Question: I have a function that gets a string passed to it. When testing the function, I'm getting a null reference exception on the string parameter that gets passed to it, even though the string is not null, I don't understand why I'm getting this error. I have a screen shot below

I used a dummy value to verify both the string parameter in the SelectSingleNode function and the newValue string parameter being passed to my function and they both contain values, so I don't understand why it's throwing a null reference exception. Just for clarity, the purpose of the function is to write values back to the nodes of an XML file.
UPDATE
Sorry for not posting code
'''
Private Sub setValue(ByVal nodeToMod As String, ByVal newValue As String)
''Test writing to xml config file
Dim dummy As String = "Config/" & nodeToMod
Dim xmlDoc As New XmlDocument
Using fs As FileStream = New FileStream(HttpContext.Current.Server.MapPath("~/XML_Config/Config.xml"), FileMode.Open, FileAccess.ReadWrite, FileShare.ReadWrite)
xmlDoc.Load(fs)
Dim foo As XmlNode = xmlDoc.SelectSingleNode(dummy)
Console.WriteLine(foo.InnerXml)
fs.Seek(0, SeekOrigin.Begin)
fs.SetLength(0)
xmlDoc.Save(fs)
End Using
End Sub
'''
And here is the XML file I'm working with
'''
<?xml version="1.0" encoding="utf-8"?>
<Config xmlns:xsi="http://www.w3.org/2001/XMLSchema-instance" xmlns:xsd="http://www.w3.org/2001/XMLSchema">
<Username>john.doe@email.com</Username>
<Password>Password1</Password>
<ProductType>MyProduct</ProductType>
<DirectoryEntryPath>LDAP://myDomain</DirectoryEntryPath>
<SMTPDefaultOnly>True</SMTPDefaultOnly>
<Logo>myLogo.gif</Logo>
</Config>
'''
Yes, the SlectSingleNode function is not returning a value. I just started working with XPath, this seemed to have worked when I was using last week. I'm not sure why it has stopped working now.
UPDATE2:
Got it, stupid mistake. I had nodeToMod being passed as "UserName" instead of "Username" in the Set method
'''
Set(ByVal value As String)
setValue("UserName", value.ToString)
_userName = value
End Set
'''
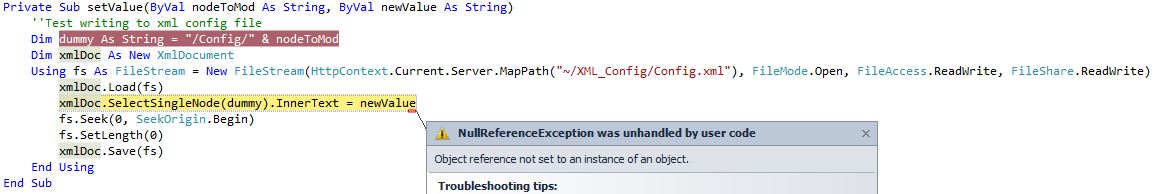
Answer: The null reference that is being complained about is the of the call to 'SelectSingleNode'. That is, when the xpath formed by concatenating '/Config/' and the contents of 'nodeToMod' is evaluated against the document, no node matches. So you get null, and attempting to set the 'InnerText' of null gives the exception.
We would really need to see 'nodeToMod' and the xml file itself to help further. Also, please post code rather than screenshots!